Question: I have HTML that looks like this:
'''
<body class="style_0">
<div>
<div class="style_1">Pending Test List</div>
<table style=" width: 100%;" id="AUTOGENBOOKMARK_4365445353431356880">
<col>
<col>
<tbody>
<tr>
<td style="vertical-align: baseline;">
<div class="style_4">Pending Test List</div>
</td>
<td style="vertical-align: baseline;">
<div class="style_5">SOME AGENCY Laboratories, Inc.</div>
</td>
</tr>
</tbody>
</table>
<table class="style_6" style=" width: 4.531in;" id="AUTOGENBOOKMARK_5083738604442918131">
<col style=" width: 1in;">
<col class="style_7" style=" width: 0.75in;">
<col class="style_8" style=" width: 0.6in;">
<col style=" width: 0.75in;">
<col style=" width: 2.375in;">
<tbody>
<tr class="style_9" style=" height: 0.5in;">
<td style="vertical-align: middle;">
<div class="style_10">Report Range:</div>
</td>
<td style="vertical-align: middle;">
<div class="style_11">01/01/2012</div>
</td>
<td style="vertical-align: middle;">
<div class="style_12">through</div>
</td>
<td style="vertical-align: middle;">
<div class="style_13">01/31/2012</div>
</td>
<td style="vertical-align: middle;">
<div class="style_14">(by Date Entered)</div>
</td>
</tr>
</tbody>
</table>
<table class="style_15" style=" width: 100%;" id="AUTOGENBOOKMARK_7602283385844673591" iid="/526
(QuRs78576248:0)">
<col style=" width: 0.75in;">
<col style=" width: 1.25in;">
<col style=" width: 1in;">
<col style=" width: 1.5in;">
<col style=" width: 1.5in;">
<col style=" width: 1.5in;">
<col>
<thead>
<tr>
<td colspan="4" style="vertical-align: baseline;"></td>
<td style="vertical-align: baseline;"></td>
<td style="vertical-align: baseline;"></td>
<td style="vertical-align: baseline;"></td>
</tr>
<tr>
<td style="vertical-align: baseline;">
<div class="style_16">Entered</div>
</td>
<td style="vertical-align: baseline;">
<div class="style_16">Spec. ID</div>
</td>
<td style="vertical-align: baseline;">
<div class="style_16">Batch/Pos.</div>
</td>
<td style="vertical-align: baseline;">
<div class="style_16">Test</div>
</td>
<td style="vertical-align: baseline;">
<div class="style_16">Client ID</div>
</td>
<td style="vertical-align: baseline;">
<div class="style_16">Client Name</div>
</td>
<td style="vertical-align: baseline;">
<div class="style_16">Agency</div>
</td>
</tr>
</thead>
<tbody>
<tr>
<td class="style_17" style="vertical-align: baseline;">
<div class="style_18">1/30/12</div>
</td>
<td class="style_17" style="vertical-align: baseline;">
<div class="style_19">ZZ324sdf</div>
</td>
<td class="style_17" style="vertical-align: baseline;">
<div class="style_18">51446 / 75</div>
</td>
<td class="style_17" style="vertical-align: baseline;">
<div class="style_20">HOLD_DE</div>
</td>
<td class="style_17" style="vertical-align: baseline;">
<div class="style_20">234234</div>
</td>
<td class="style_17" style="vertical-align: baseline;">
<div class="style_20">smith, john</div>
</td>
<td class="style_17" style="vertical-align: baseline;">
<div class="style_20">PPPM-6P - SOME AGENCY</div>
</td>
</tr>
<tr>
<td class="style_17" style="vertical-align: baseline;">
<div class="style_18">1/31/12</div>
</td>
<td class="style_17" style="vertical-align: baseline;">
<div class="style_19">SFD3434</div>
</td>
<td class="style_17" style="vertical-align: baseline;">
<div class="style_18">51668 / 17</div>
</td>
<td class="style_17" style="vertical-align: baseline;">
<div class="style_20">HOLD_DE</div>
</td>
<td class="style_17" style="vertical-align: baseline;">
<div class="style_20">FOY, EL</div>
</td>
<td class="style_17" style="vertical-align: baseline;">
<div class="style_20">FOY, ALEX</div>
</td>
<td class="style_17" style="vertical-align: baseline;">
<div class="style_20">someagency &amp; Associates LLC</div>
</td>
</tr>
<tr>
<td class="style_17" style="vertical-align: baseline;">
<div class="style_18">1/31/12</div>
</td>
<td class="style_17" style="vertical-align: baseline;">
<div class="style_19">SFD3434</div>
</td>
<td class="style_17" style="vertical-align: baseline;">
<div class="style_18">51668 / 25</div>
</td>
<td class="style_17" style="vertical-align: baseline;">
<div class="style_20">HOLD_DE</div>
</td>
<td class="style_17" style="vertical-align: baseline;">
<div class="style_20">JAMISON, PA</div>
</td>
<td class="style_17" style="vertical-align: baseline;">
<div class="style_20">JAMISON, ROY</div>
</td>
<td class="style_17" style="vertical-align: baseline;">
<div class="style_20">someagency &amp; Associates LLC</div>
</td>
</tr>
<tr>
<td class="style_17" style="vertical-align: baseline;">
<div class="style_18">1/31/12</div>
</td>
<td class="style_17" style="vertical-align: baseline;">
<div class="style_19">SFD3434</div>
</td>
<td class="style_17" style="vertical-align: baseline;">
<div class="style_18">51669 / 34</div>
</td>
<td class="style_17" style="vertical-align: baseline;">
<div class="style_20">HOLD_DE</div>
</td>
<td class="style_17" style="vertical-align: baseline;">
<div class="style_20">NEWMAN, SO</div>
</td>
<td class="style_17" style="vertical-align: baseline;">
<div class="style_20">NEWMAN, ALEX</div>
</td>
<td class="style_17" style="vertical-align: baseline;">
<div class="style_20">someagency &amp; Associates LLC</div>
</td>
</tr>
</tbody>
<tfoot>
<tr>
<td colspan="2" style="vertical-align: baseline;">
<div class="style_21">Total Tests:</div>
</td>
<td style="vertical-align: baseline;">
<div class="style_22">4</div>
</td>
<td style="vertical-align: baseline;"></td>
<td style="vertical-align: baseline;"></td>
<td style="vertical-align: baseline;"></td>
<td style="vertical-align: baseline;"></td>
</tr>
</tfoot>
</table>
<table style=" width: 100%;" id="AUTOGENBOOKMARK_8507236727661888074">
<col>
<col>
<col>
<tbody>
<tr>
<td style="vertical-align: baseline;">
<div class="style_2">
<br>Feb 13, 2012 9:37 AM</div>
</td>
<td style="vertical-align: baseline;">
<div class="style_3">
<br>
<div style="text-align:center;">Page 1</div>
</div>
</td>
<td style="vertical-align: baseline;"></td>
</tr>
</tbody>
</table>
</div>
</body>
'''
when rendered it looks something like this:

here is the data that I wanted to parse out of there:
> 1/30/12 ZZ324sdf 51446 / 75 HOLD_DE 234234 smith, john PPPM-6P - SOME
AGENCY 1/31/12 SFD3434 51668 / 17 HOLD_DE FOY, EL FOY, ALEX someagency
& Associates LLC 1/31/12 SFD3434 51668 / 25 HOLD_DE JAMISON, PA
JAMISON, ROY someagency & Associates LLC 1/31/12 SFD3434 51669 / 34
HOLD_DE NEWMAN, SO NEWMAN, ALEX someagency & Associates LLC
so far I have tried:
'''
foreach (HtmlNode link in htmlSnippet.DocumentNode.SelectNodes("//a[@href]"))
{
HtmlAttribute att = link.Attributes["href"];
hrefTags.Add(att.Value);
}
'''
but I understand this will extract only the AHREF, and I want to extract the table elements.
how do I do this? Thank you so much for your help.
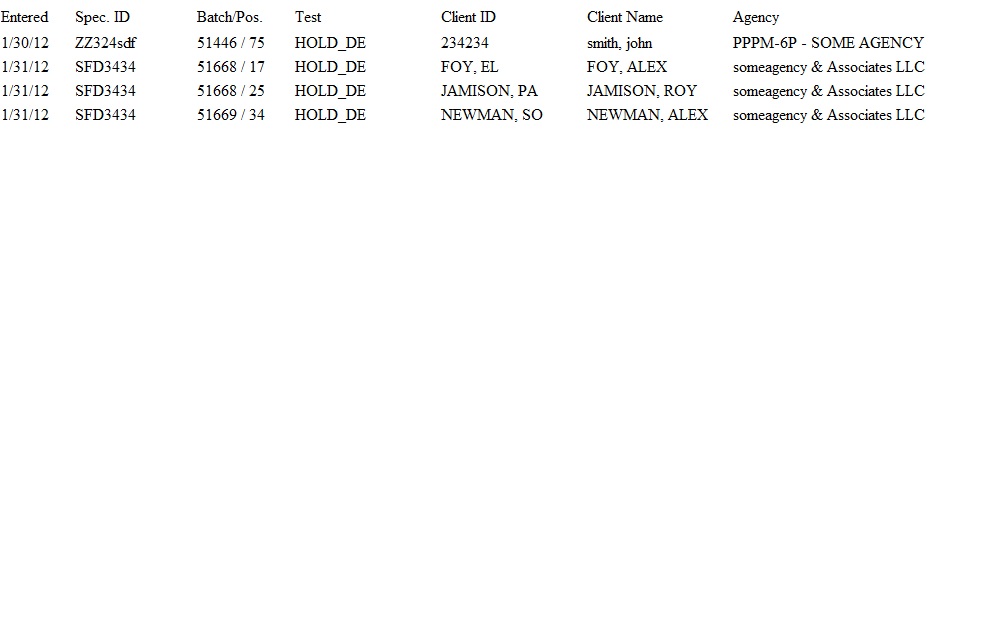
Answer: Think of it slightly differently -- instead of wanting every anchor (with a href), You want every row from the body of the table with class 'style_15' (that id looks very generated on the fly); then, for every row, you'll want every cell.
'''
foreach (var row in htmlSnippet.DocumentNode.SelectNodes("//table[@class = 'style_15']/tbody/tr"))
{
foreach (var cell in row.SelectNodes("td"))
{
// Do something
}
}
'''